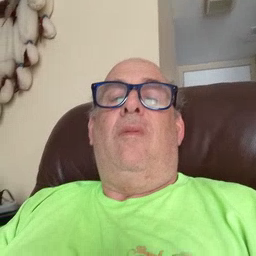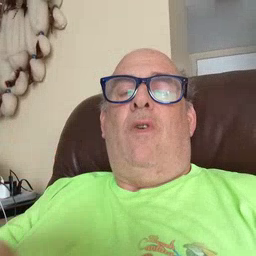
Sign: haveto